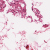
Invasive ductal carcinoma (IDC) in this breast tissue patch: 0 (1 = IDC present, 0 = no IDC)